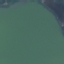
Land use / land cover: SeaLake